Interaction volume radius: 5 \u00c5
Interaction volume height: 20 \u00c5
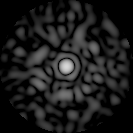
Disorder parameter: 0.8915